Aerial crown-view tile of a tropical tree (Barro Colorado Island, Panama), acquired 20241216:
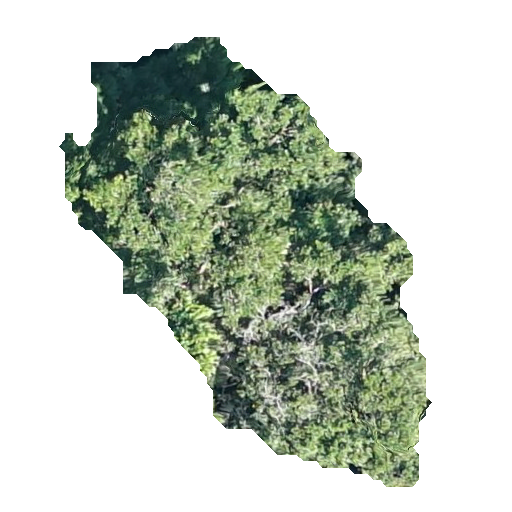
Species: Guatteria lucens
GBIF accepted scientific name: Guatteria lucens
Crown area: 140.765 m²